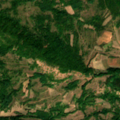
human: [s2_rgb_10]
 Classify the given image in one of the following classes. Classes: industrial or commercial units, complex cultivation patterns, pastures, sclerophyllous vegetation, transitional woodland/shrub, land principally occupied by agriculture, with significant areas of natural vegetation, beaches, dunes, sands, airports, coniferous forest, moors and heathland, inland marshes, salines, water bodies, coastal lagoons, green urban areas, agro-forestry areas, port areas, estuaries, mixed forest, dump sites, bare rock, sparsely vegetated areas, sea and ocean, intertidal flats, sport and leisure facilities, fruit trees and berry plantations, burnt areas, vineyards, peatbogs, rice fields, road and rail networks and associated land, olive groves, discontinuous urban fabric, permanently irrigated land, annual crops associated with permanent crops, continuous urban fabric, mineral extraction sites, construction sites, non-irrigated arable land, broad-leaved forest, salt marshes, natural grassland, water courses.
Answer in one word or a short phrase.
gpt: complex cultivation patterns, land principally occupied by agriculture, with significant areas of natural vegetation, broad-leaved forest, transitional woodland/shrub